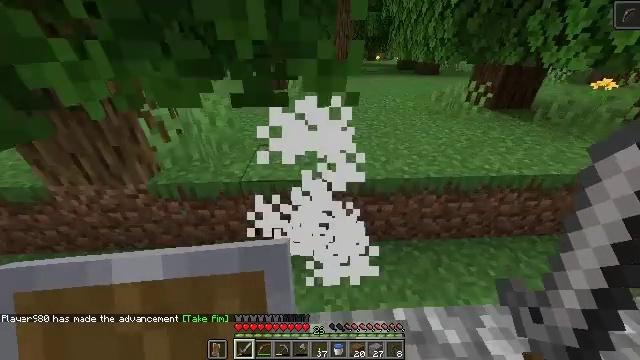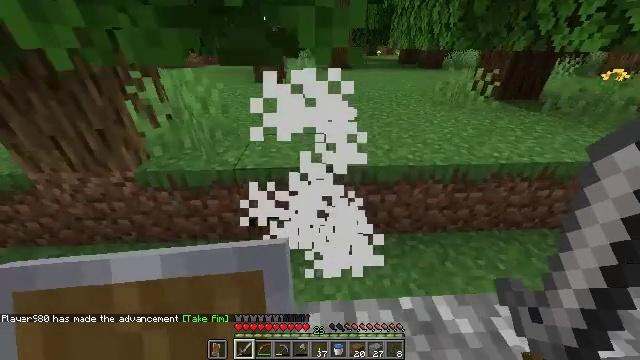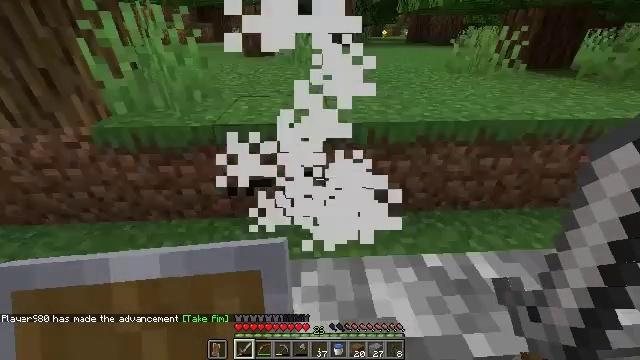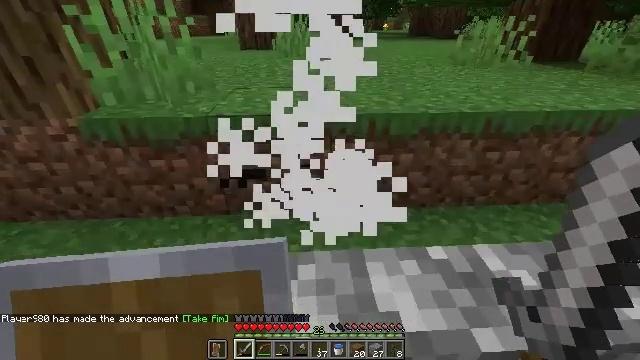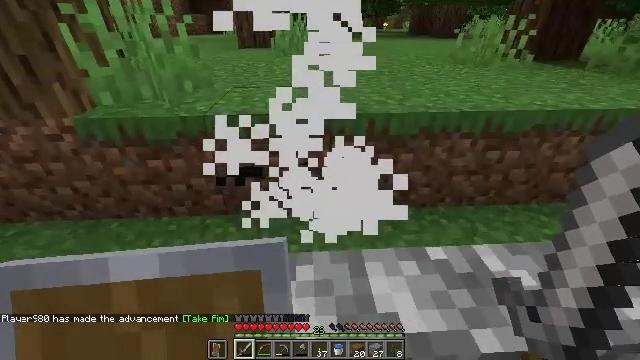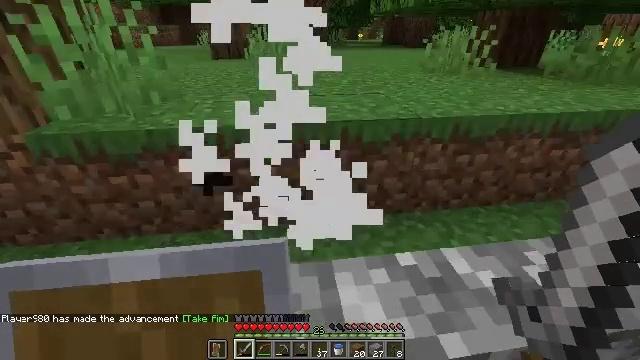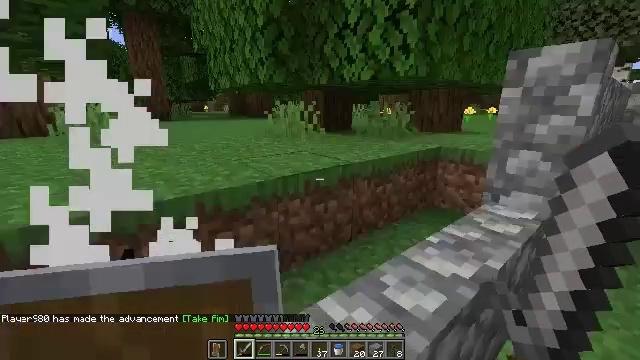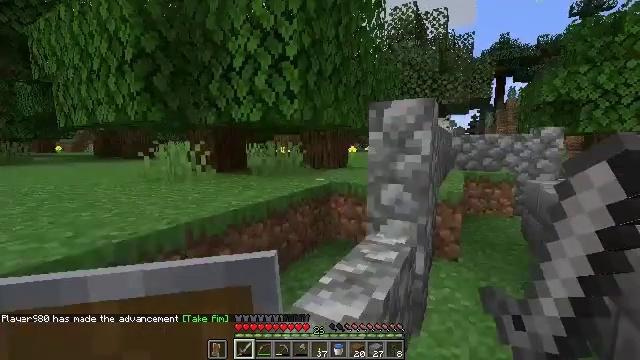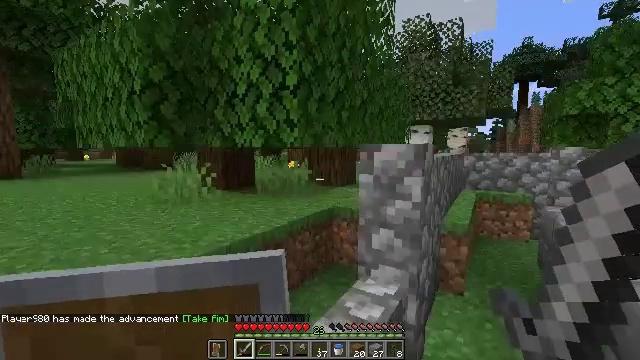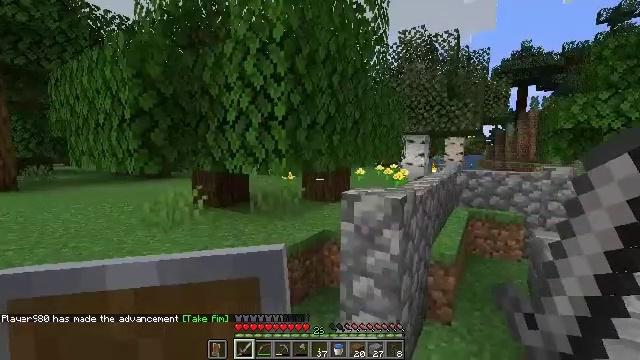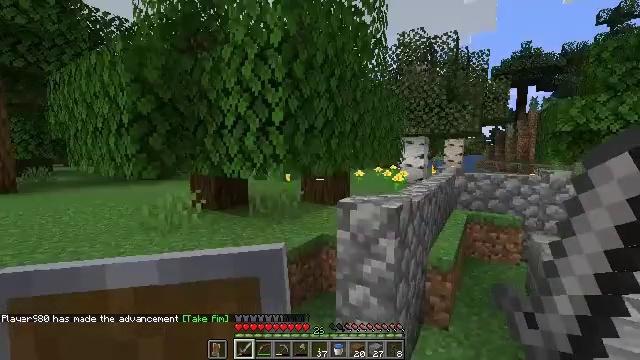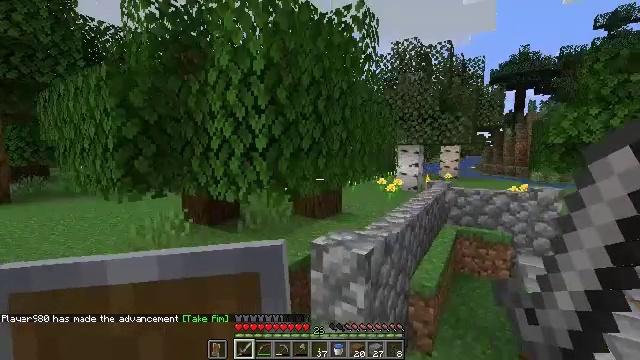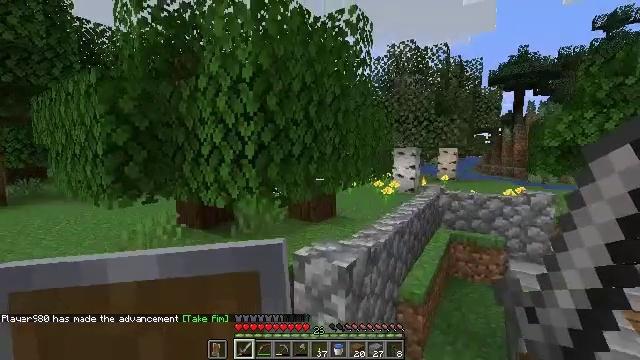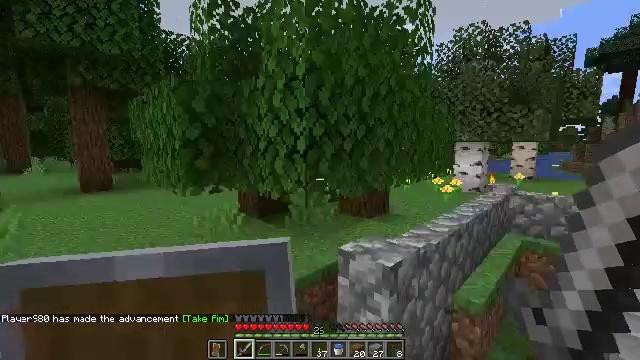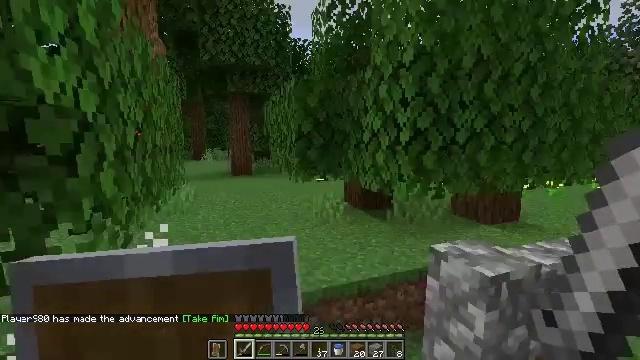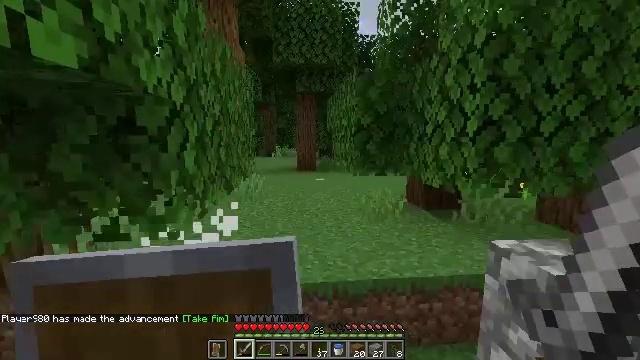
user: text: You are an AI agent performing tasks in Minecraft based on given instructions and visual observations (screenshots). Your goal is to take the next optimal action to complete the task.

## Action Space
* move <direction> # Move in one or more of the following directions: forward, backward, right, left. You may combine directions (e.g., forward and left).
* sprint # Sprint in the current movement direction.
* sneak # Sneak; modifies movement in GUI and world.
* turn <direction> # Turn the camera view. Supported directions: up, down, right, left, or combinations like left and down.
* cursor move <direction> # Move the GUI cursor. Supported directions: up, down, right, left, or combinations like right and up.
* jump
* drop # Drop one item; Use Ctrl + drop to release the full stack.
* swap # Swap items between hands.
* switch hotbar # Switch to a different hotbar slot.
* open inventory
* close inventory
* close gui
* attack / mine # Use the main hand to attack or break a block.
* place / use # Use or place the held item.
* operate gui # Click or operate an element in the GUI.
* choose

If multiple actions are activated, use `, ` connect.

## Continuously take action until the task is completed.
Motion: motion action
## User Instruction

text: Retrieve the stone bricks from an old building.
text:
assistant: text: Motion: move forward
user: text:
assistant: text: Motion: move forward
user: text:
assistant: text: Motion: move forward
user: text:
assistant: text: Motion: move forward
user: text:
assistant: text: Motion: move forward and move right, turn right and up
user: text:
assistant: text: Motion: move forward and move right, turn right and up
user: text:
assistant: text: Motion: move right, turn right and up
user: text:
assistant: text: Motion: move right, turn left and up, jump
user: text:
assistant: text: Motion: move right, jump
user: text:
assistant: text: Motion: move right, jump
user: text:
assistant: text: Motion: move right, jump
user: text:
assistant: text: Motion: move right
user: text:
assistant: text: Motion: move right, turn left and down
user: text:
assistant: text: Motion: move right, turn left and down
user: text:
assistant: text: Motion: move back and move right, turn left
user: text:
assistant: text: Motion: move back and move right, turn left
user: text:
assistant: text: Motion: move back and move right
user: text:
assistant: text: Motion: move back and move right
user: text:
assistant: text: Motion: move back, turn left
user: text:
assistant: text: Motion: move back, turn left
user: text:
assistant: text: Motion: move back
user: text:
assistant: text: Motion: no_op
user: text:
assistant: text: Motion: turn left and down
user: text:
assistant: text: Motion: turn left and down
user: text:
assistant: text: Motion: turn left
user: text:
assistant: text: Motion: move back and move left
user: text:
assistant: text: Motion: move back and move left
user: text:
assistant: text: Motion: move back and move left
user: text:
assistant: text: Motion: move back and move left, turn left and down
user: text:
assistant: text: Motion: turn left